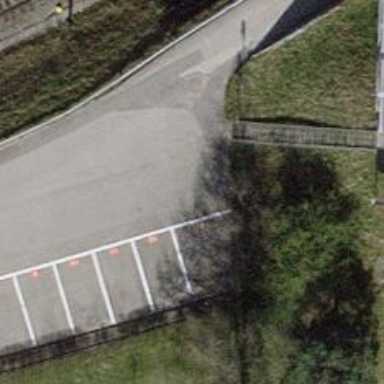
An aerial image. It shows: Road with steps.